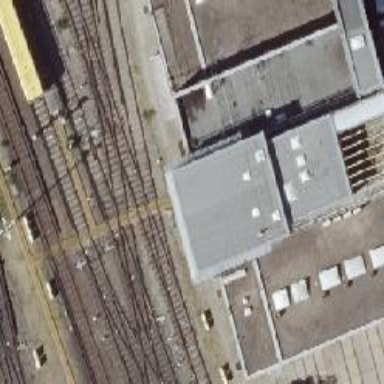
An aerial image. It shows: Yard serving electrified rail tracks with overhead electrification.